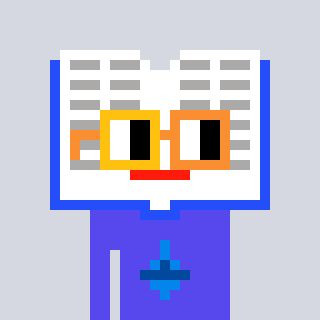
a pixel art character with square yellow and orange glasses, a dictionary-shaped head and a computerblue-colored body on a cool background